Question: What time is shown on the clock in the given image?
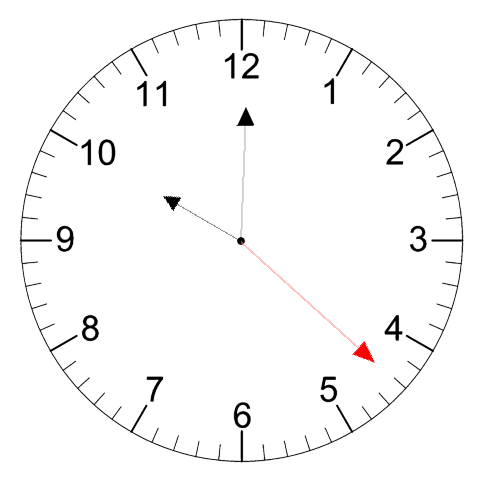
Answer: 10:00:22